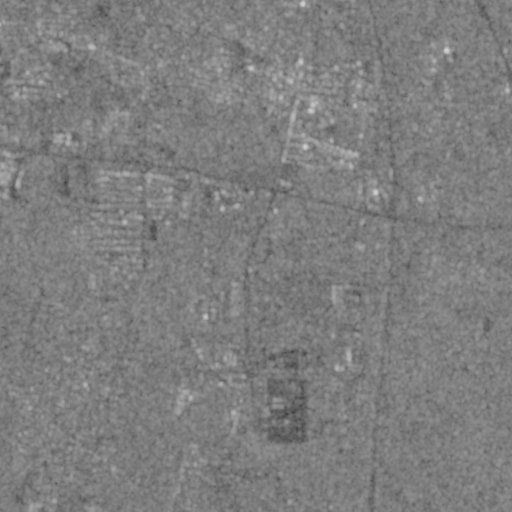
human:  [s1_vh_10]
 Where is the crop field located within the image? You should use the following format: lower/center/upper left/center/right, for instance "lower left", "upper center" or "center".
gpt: The crop field is located in the center right of the image.
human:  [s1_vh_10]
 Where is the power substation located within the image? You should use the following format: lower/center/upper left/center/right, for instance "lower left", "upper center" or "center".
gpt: The power substation is located in the center left of the image.
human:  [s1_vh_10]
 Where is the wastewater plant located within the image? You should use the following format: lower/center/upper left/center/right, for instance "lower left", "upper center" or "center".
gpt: The wastewater plant is located in the lower left of the image.
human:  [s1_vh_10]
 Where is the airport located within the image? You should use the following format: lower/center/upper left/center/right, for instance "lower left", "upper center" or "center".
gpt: There is no airport in the image.

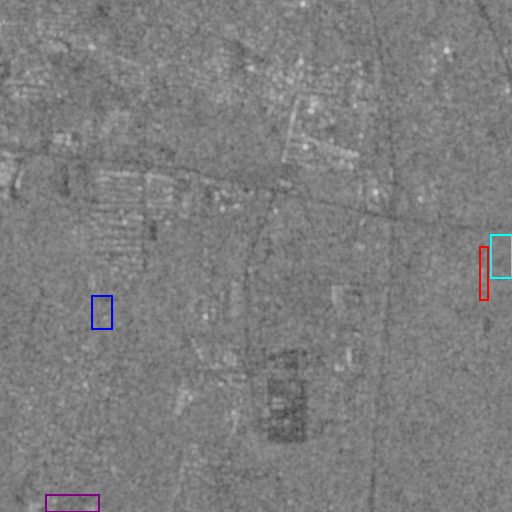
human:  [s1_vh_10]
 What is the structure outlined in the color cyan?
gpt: The structure outlined in cyan is a crop field.
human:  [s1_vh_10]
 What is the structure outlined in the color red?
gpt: The structure outlined in red is a park.
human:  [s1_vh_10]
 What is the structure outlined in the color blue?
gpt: The structure outlined in blue is a power substation.
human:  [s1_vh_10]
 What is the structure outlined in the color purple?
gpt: The structure outlined in purple is a wastewater plant.
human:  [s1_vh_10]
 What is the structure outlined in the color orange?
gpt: There is no orange outline.